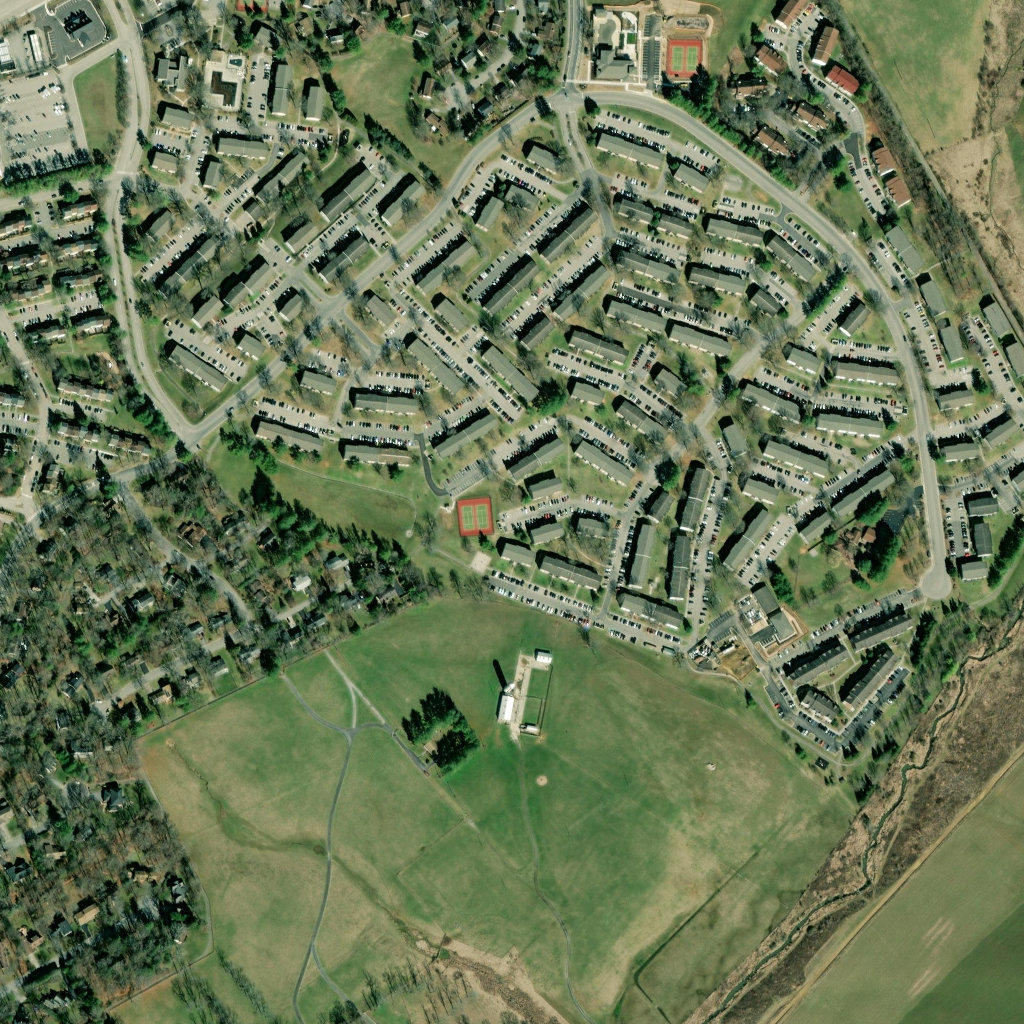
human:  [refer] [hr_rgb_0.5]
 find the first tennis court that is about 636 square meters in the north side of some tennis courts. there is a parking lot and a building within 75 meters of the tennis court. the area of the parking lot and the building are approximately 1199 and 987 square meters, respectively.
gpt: <box>[[65, 3, 67, 7, 0]]</box>

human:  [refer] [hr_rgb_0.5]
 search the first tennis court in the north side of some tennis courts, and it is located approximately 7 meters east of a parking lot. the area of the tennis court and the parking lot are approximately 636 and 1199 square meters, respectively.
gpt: <box>[[65, 3, 67, 7, 0]]</box>

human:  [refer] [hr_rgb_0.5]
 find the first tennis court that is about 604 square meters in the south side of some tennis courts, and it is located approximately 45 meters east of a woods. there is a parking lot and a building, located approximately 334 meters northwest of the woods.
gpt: <box>[[45, 48, 46, 52, 0]]</box>